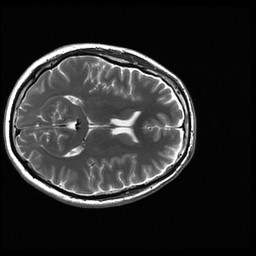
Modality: T2w
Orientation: axial
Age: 37
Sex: male
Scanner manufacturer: ge
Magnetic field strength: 3 T
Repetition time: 5.192 s
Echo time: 0.1003 s